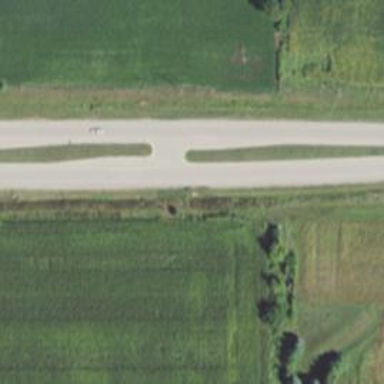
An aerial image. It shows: Tertiary link road.